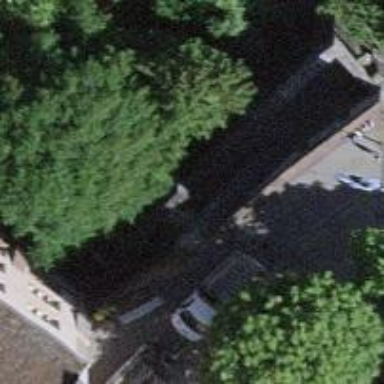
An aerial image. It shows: Retaining wall.